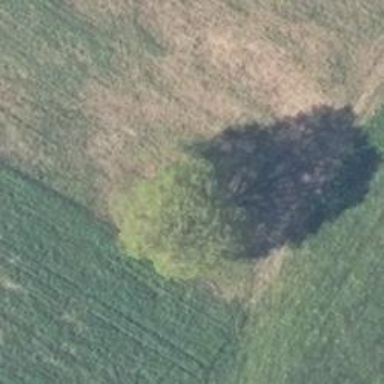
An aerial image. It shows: Deciduous tree with broadleaved leaves.